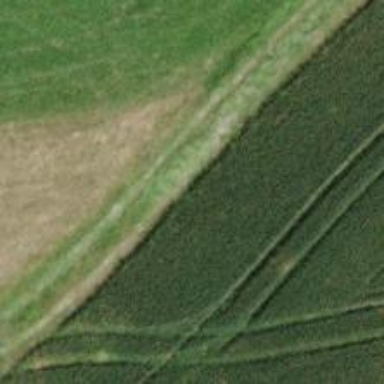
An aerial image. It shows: Grassy track road with grade 4 track type.